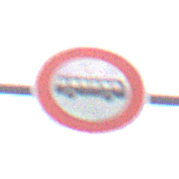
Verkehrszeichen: VerbotKraftomnibusse
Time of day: Midday
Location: Outdoor (Nature)
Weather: Overcast
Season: NotSpecified
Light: Natural